Question: Video frame looks like mozaik.
What wrong with it and how can be fixed?
<URL>

Is any other library that can show video with less processor resources
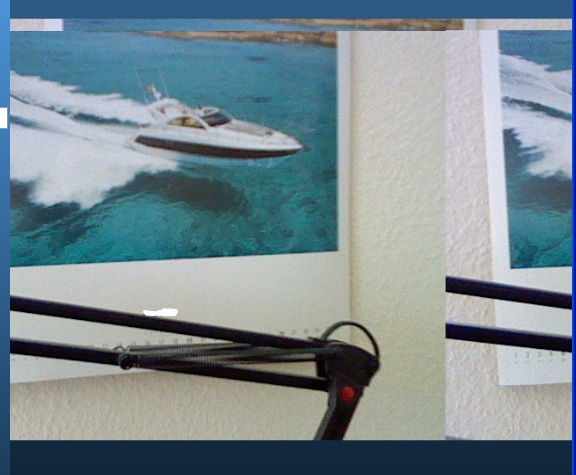
Answer: This seems like there's something wrong with the initial offset of the video data and/or the stride. Are you sure all parameters used in your code are correct? Never experienced something like that while using EmguCV (and just showing camera input). The blue borders on the left/right are some background/outside stuff I assume? Or is the whole picture your camera image?